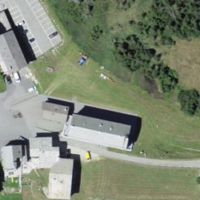
EUNIS habitat code: 55
Species observed at this site:
Chamaenerion angustifolium